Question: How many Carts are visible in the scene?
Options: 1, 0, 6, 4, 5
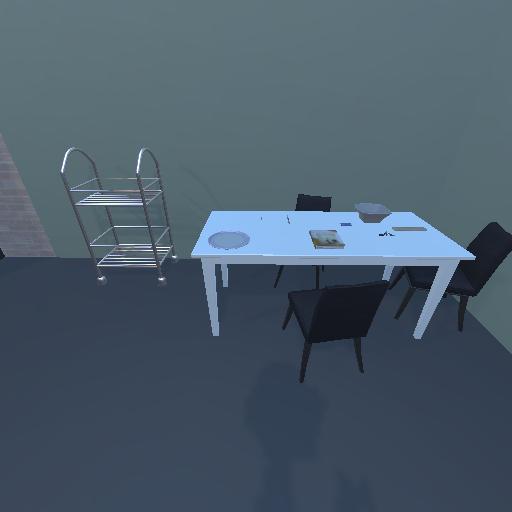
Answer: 1